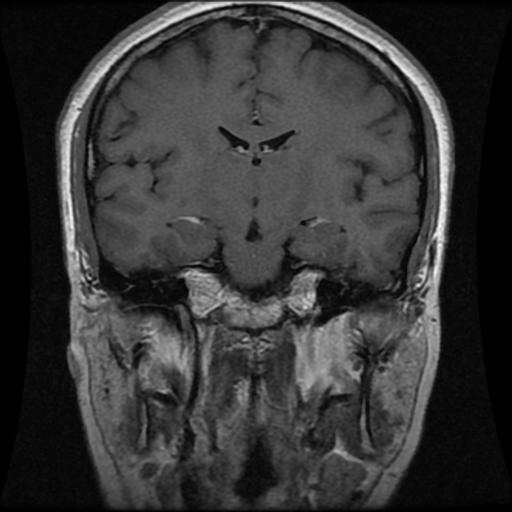
Label: pituitary